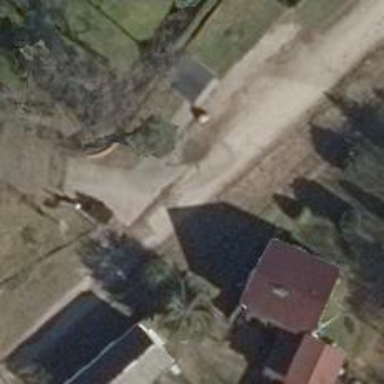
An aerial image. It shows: Residential road with pebblestone surface.